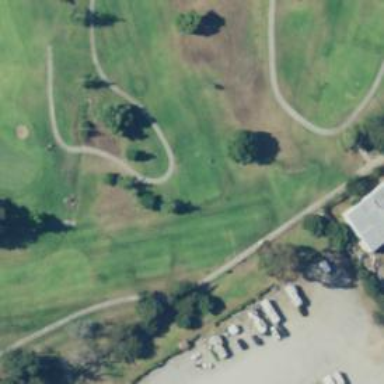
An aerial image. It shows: Service road used as golf cart path.